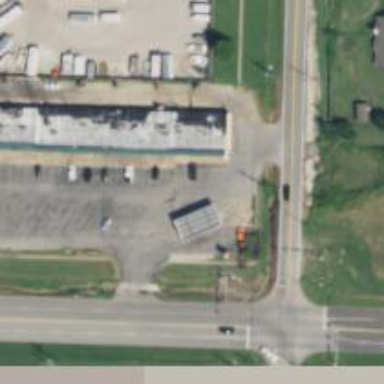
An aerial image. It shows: Convenience shop.